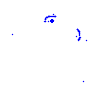
Particle: proton